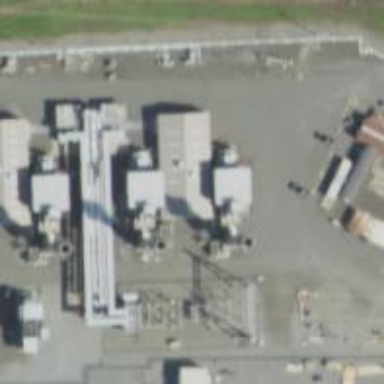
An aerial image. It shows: Gas turbine power generator.